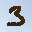
Label: 3